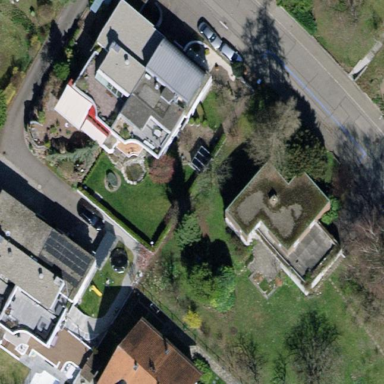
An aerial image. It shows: Flat roofed building.